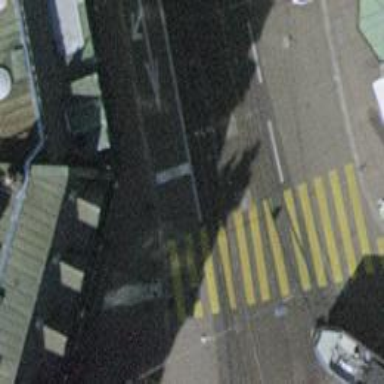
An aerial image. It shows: Zebra crossing with traffic signals.